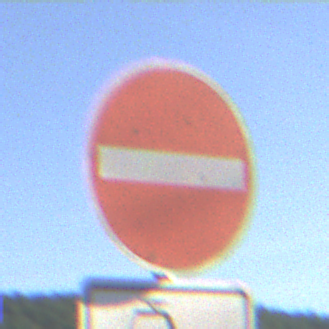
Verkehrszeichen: VerbotDerEinfahrt
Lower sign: MehrspurigeFahrzeugeFrei6
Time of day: MorningAfternoon
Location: Outdoor (RoadRail)
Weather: PartlyCloudy
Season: NotSpecified
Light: Natural